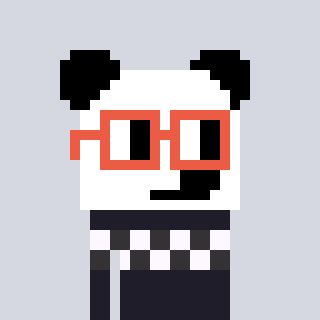
a pixel art character with square orange glasses, a panda-shaped head and a grayscale-colored body on a cool background